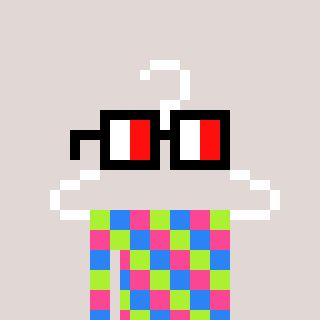
a pixel art character with square glasses with black frames and red eyes, a hanger-shaped head and a peachy-colored body on a warm background